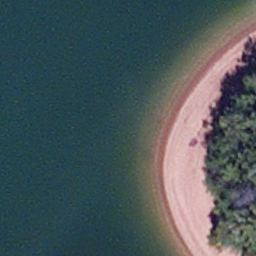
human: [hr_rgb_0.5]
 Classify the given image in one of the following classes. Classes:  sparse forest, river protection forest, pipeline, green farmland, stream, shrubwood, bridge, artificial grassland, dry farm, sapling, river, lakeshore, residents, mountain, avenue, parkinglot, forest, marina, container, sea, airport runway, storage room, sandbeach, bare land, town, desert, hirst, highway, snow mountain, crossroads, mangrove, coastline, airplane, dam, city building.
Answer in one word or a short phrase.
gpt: lakeshore